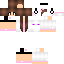
A female human skin with pale skin, wearing brown long hair dressed in a purple tshirt and brown pants, featuring a closed mouth.